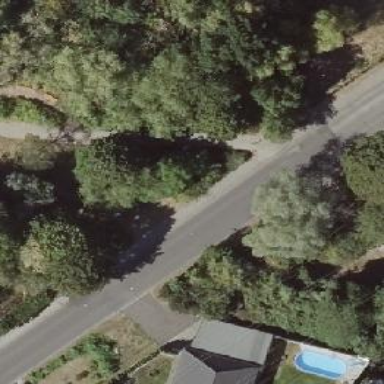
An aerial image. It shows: Footway.